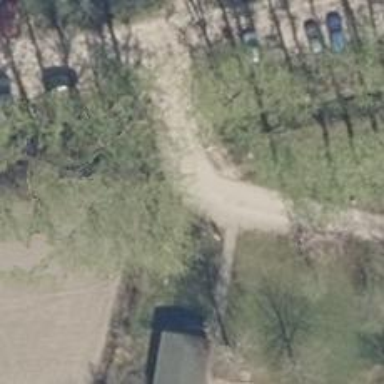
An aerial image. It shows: Service road with compacted surface that leads to bridge.